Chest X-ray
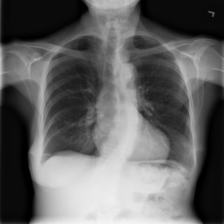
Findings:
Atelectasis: negative
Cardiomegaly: negative
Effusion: negative
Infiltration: negative
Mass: negative
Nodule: negative
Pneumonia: negative
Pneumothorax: negative
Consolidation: negative
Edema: negative
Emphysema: negative
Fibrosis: negative
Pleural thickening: negative
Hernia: negative